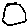
Label: hexagon